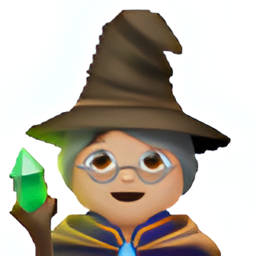
Name: mage
Emoji: 🧙🏼
Group: People & Body
Sub-group: person-fantasy